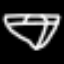
Label: diamond